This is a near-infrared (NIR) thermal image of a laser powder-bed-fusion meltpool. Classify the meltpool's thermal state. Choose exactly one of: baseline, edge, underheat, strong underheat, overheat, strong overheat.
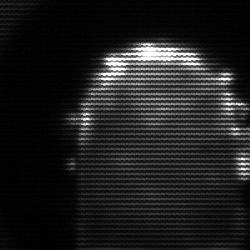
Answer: baseline